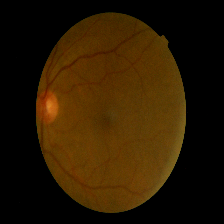
Diabetic retinopathy grade: Mild